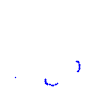
Particle: proton